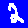
Digit: 2